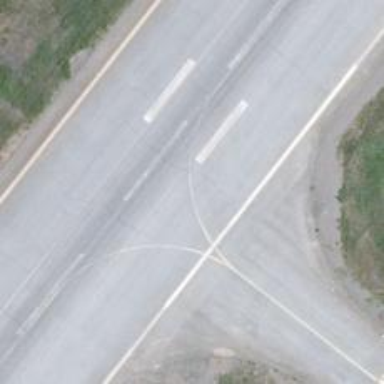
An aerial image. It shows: Image of taxiway at airport.